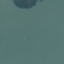
Label: SeaLake